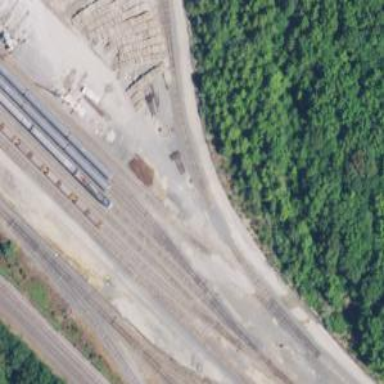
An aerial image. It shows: Railway yard in service.